Field crop: maize
Growth stage: 2
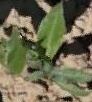
Species: maize